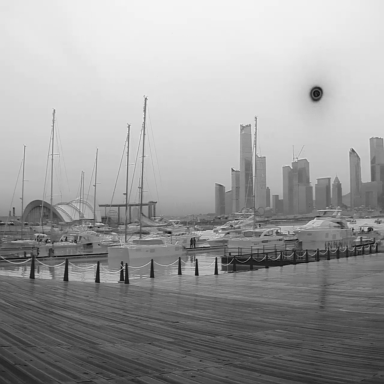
There are two canoes in the infrared image.